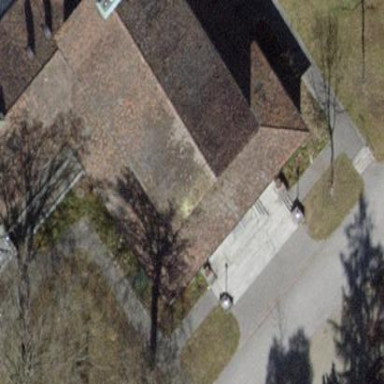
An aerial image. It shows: Funeral hall designed for mourning inside building.